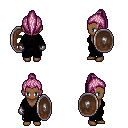
a pixel art fantasy rpg character, female body template, human, dark skin, gray robe, gold greaves, pink long topknot hairstyle, metal gloves, shield, four views (front, back, left, right), 2x2 character sprite sheet, small pixel art, hard edges, no anti-aliasing